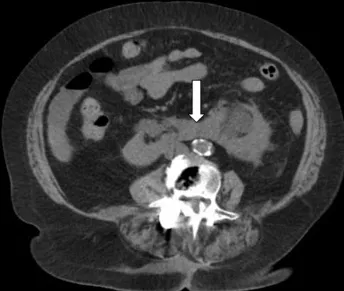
CT abdomen/pelvis without contrast in axial.
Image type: radiology (ct)